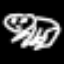
Label: frog